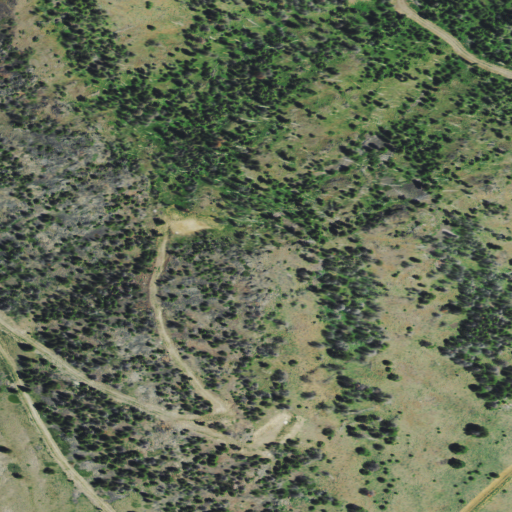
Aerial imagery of mountain in Montana named Denton Mountain containing evergreen forest, shrub, grassland, and mixed forest